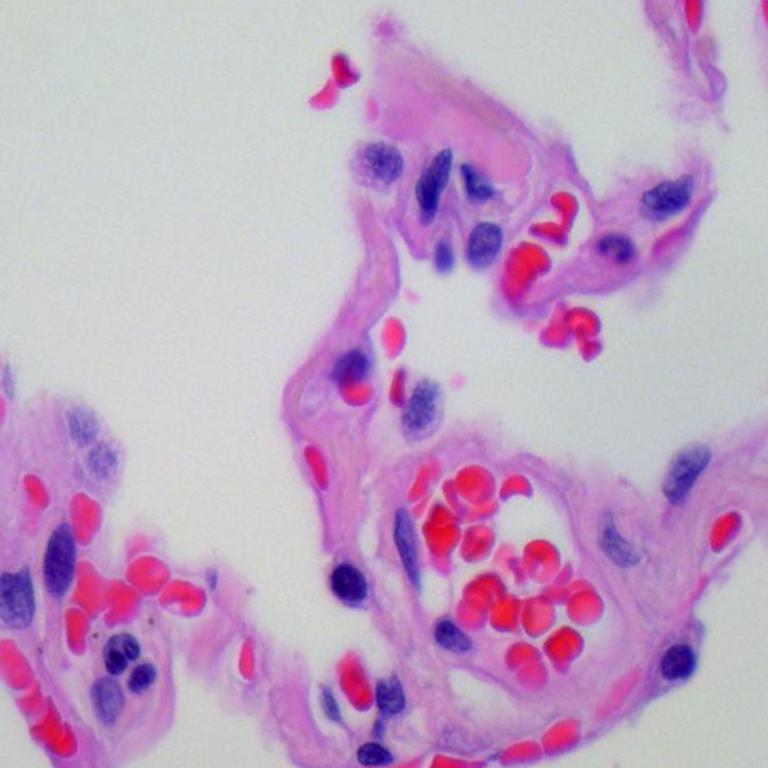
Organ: lung
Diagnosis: benign